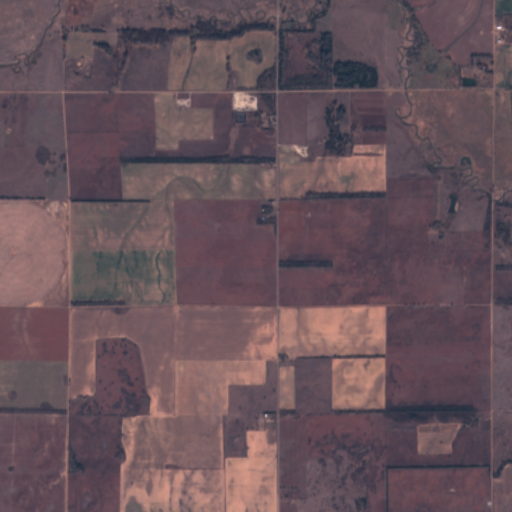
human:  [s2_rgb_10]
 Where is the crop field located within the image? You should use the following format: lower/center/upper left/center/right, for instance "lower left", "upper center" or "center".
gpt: The crop field is located in the lower left of the image.
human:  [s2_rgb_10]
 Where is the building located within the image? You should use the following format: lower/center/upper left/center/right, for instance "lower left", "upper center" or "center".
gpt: The building is located in the upper right of the image.
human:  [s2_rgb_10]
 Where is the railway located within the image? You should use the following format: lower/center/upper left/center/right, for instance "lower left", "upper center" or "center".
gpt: The railway is located in the upper left of the image.
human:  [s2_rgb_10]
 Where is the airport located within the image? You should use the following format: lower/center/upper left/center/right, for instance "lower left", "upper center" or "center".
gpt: There is no airport in the image.